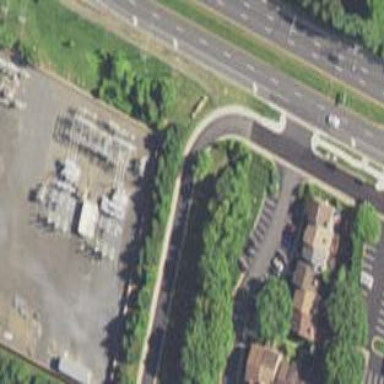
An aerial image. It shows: There is distribution substation enclosed by fence.